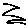
Label: zigzag